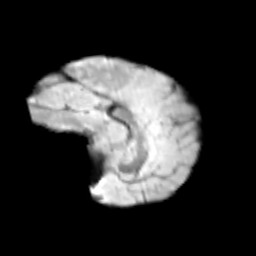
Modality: T2w
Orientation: sagittal
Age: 10
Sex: female
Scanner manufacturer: siemens
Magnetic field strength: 3 T
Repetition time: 3.8 s
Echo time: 0.07 s